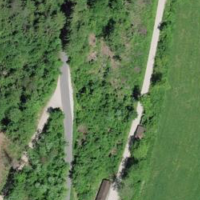
EUNIS habitat code: 41
Species observed at this site:
Melittis melissophyllum